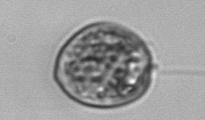
Label: Prorocentrum